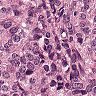
Metastatic tissue present: yes